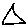
Label: triangle